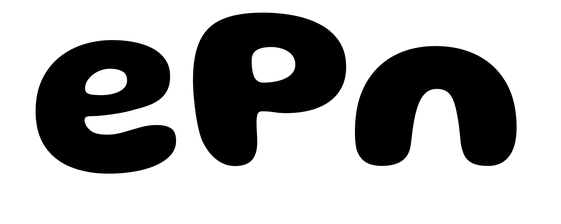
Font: Gluten_Bold